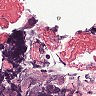
Metastatic tissue present: no